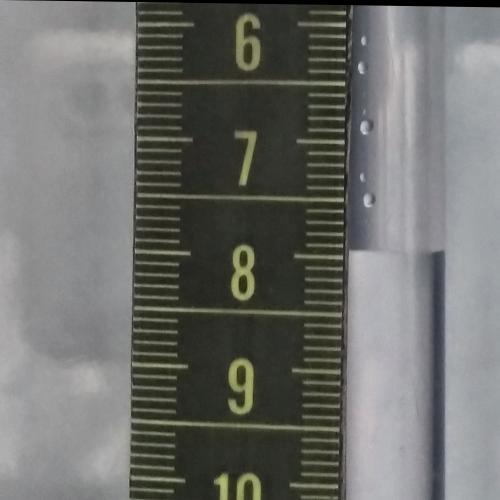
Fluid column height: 7.9 cm